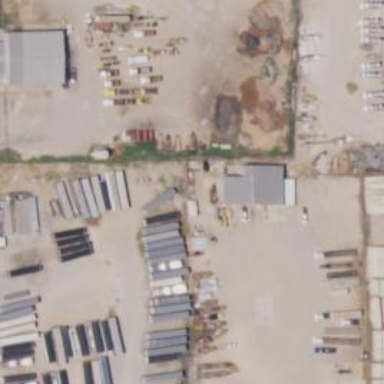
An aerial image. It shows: Industrial area.